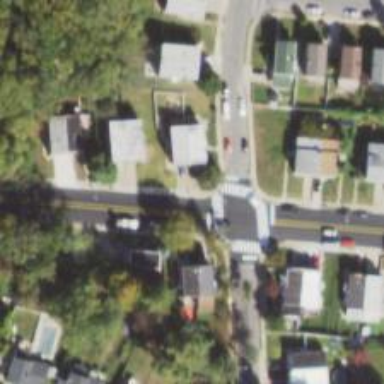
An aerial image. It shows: Crossing road.